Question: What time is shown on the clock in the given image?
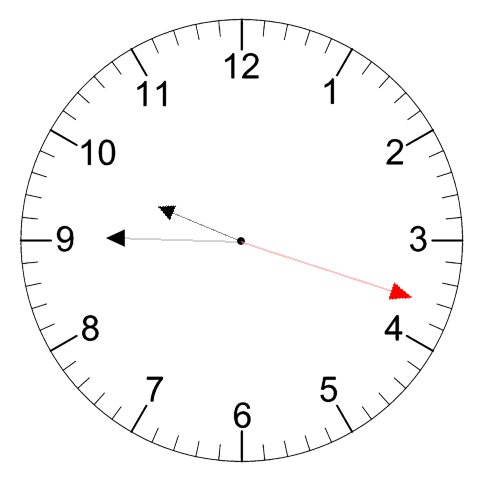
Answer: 09:45:18